Question: In MATLAB i can plot:
'''
x=[1,2,3,4,NaN,5,6];
y=[1,2,3,4,NaN,5,6];
plot(x,y);
'''
and it plots 2 lines that aren't joined (see image below):

Is there a similar digit to NaN that I can use with JFreeChart that I can use to separate the data like above? Or do I have to add a different series for every time I want a line-break?
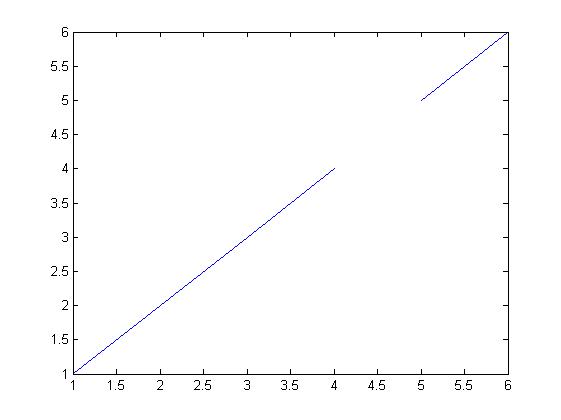
Answer: This problem was solved by the adding a null y value into the XYSeries:
'''
XYSeries series = new XYSeries("name");
series.add(1,1);
series.add(2,2);
...
series.add(0,null); // note the x value cannot be null or you get an error
'''
I hope this helps